Aerial crown-view tile of a tropical tree (Barro Colorado Island, Panama), acquired 20250414:
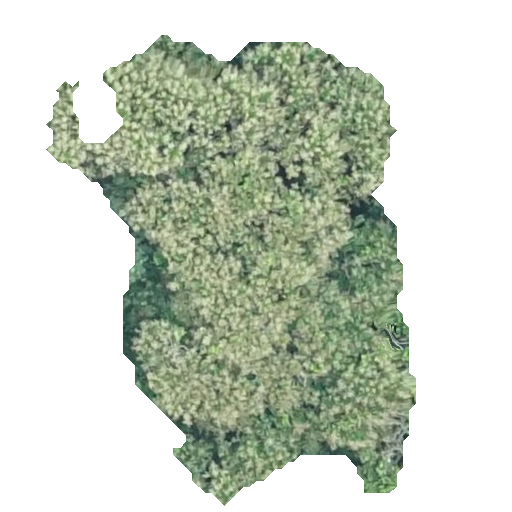
Species: Anacardium excelsum
GBIF accepted scientific name: Anacardium excelsum
Crown area: 169.102 m²